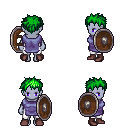
a pixel art fantasy rpg character, female body template, dark elf, purple skin, chain tabard jacket, white pants, green bedhead hairstyle, maroon shoes, shield, four views (front, back, left, right), 2x2 character sprite sheet, small pixel art, hard edges, no anti-aliasing